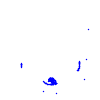
Particle: electron